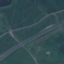
Label: Highway